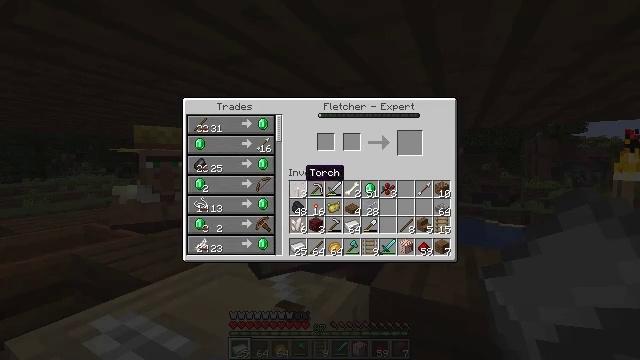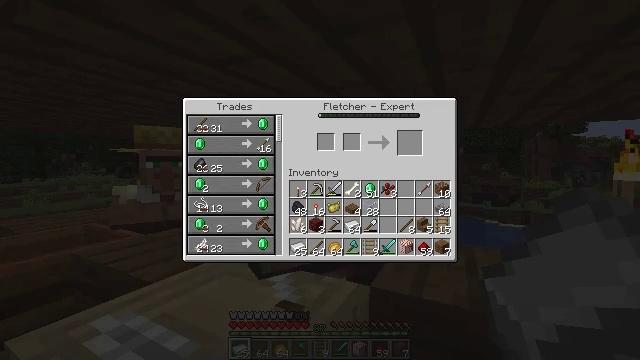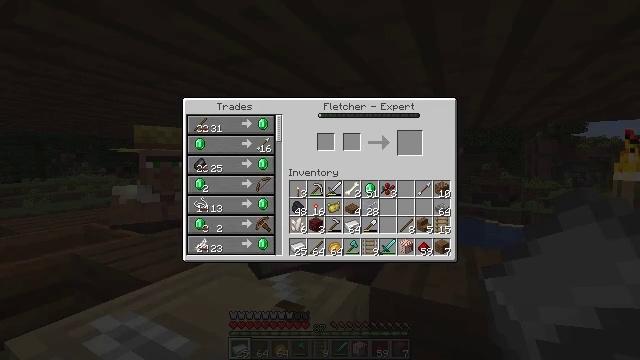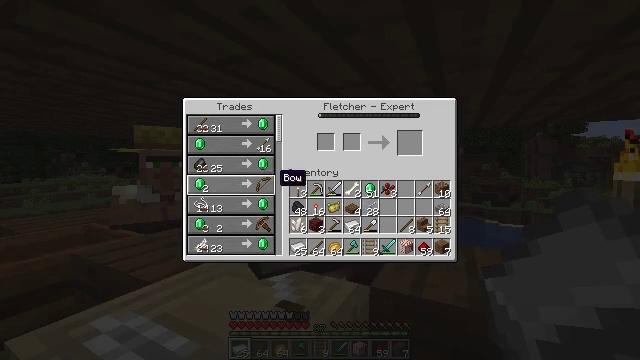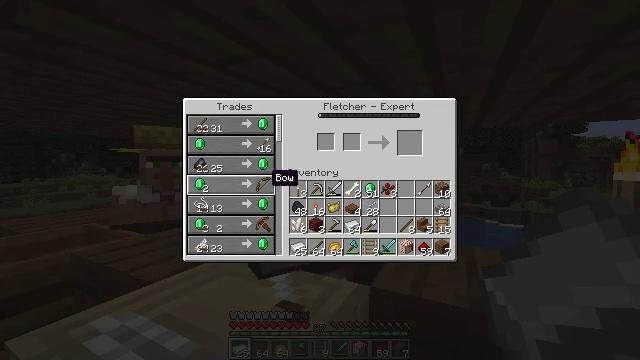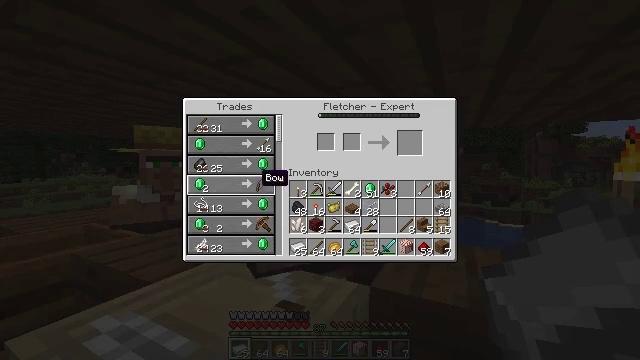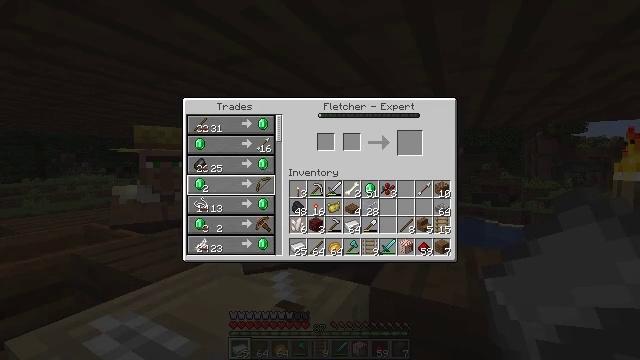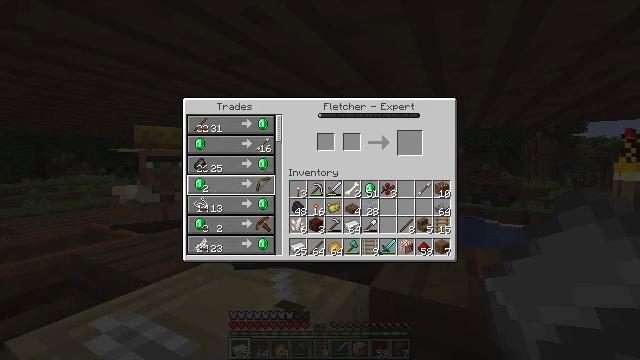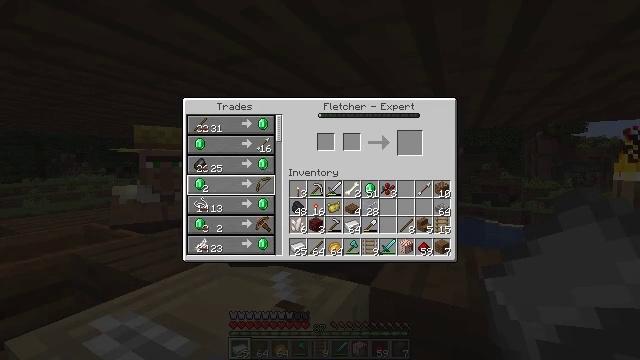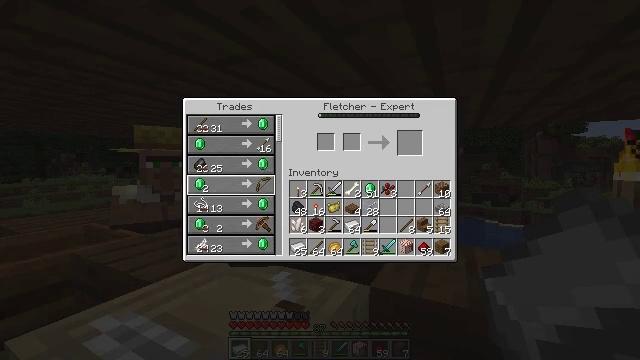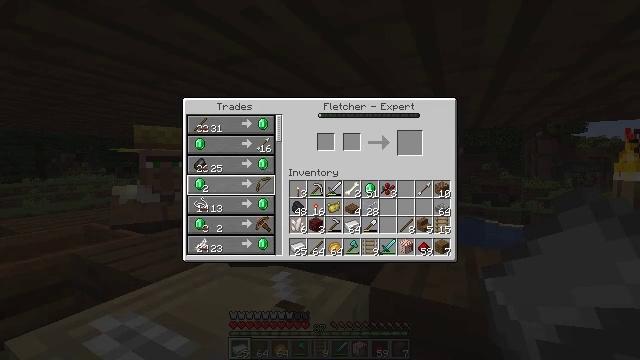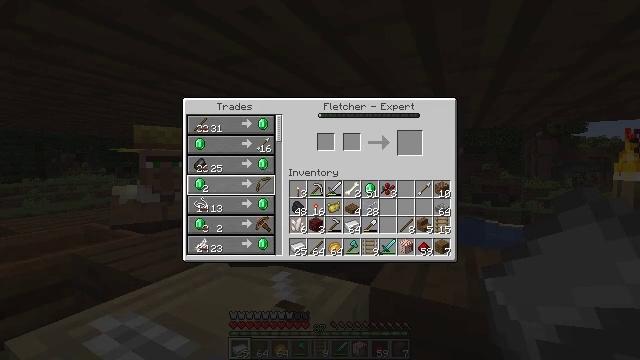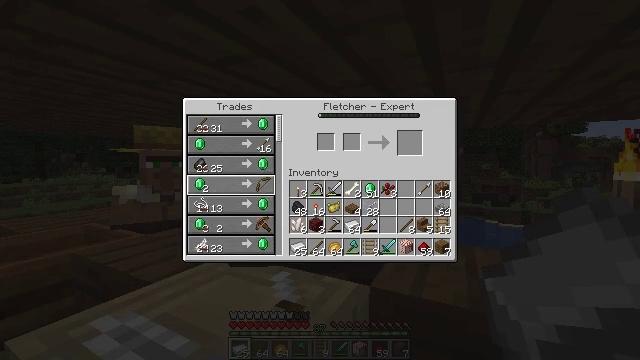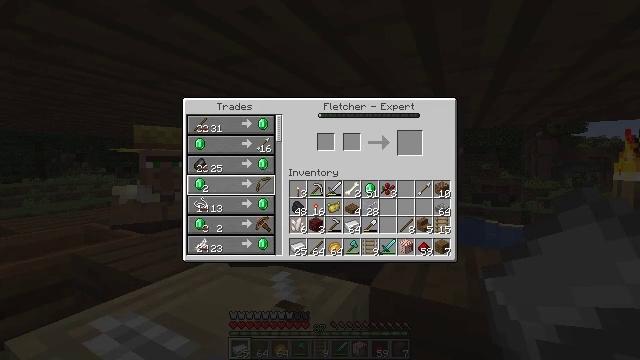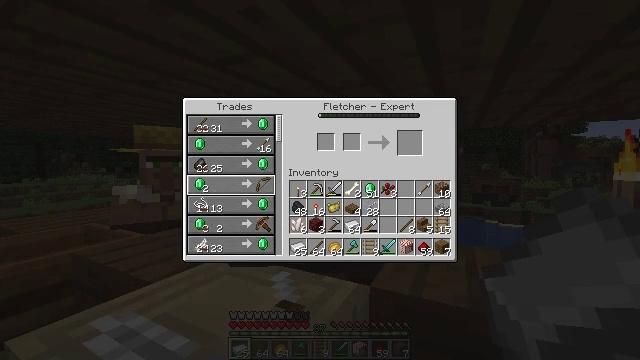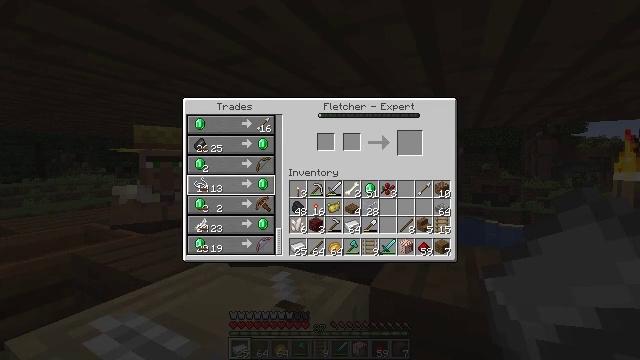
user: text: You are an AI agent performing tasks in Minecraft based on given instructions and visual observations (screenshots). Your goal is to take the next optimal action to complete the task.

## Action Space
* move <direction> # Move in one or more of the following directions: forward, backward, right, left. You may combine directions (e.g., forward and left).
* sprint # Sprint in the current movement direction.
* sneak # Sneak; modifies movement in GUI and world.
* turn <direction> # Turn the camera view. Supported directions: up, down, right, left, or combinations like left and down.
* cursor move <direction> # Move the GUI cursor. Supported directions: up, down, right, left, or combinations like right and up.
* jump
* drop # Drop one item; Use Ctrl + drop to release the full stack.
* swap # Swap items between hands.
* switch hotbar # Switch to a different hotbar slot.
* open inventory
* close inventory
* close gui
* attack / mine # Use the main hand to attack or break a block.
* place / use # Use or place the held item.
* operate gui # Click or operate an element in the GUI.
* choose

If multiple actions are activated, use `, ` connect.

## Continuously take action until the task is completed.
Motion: motion action
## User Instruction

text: Craft a crossbow.
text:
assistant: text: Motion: cursor move left
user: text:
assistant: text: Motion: no_op
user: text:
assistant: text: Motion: no_op
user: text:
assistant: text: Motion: cursor move left
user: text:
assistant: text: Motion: cursor move left
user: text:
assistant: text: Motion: no_op
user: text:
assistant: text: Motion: no_op
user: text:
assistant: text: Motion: no_op
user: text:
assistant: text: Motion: no_op
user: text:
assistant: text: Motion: no_op
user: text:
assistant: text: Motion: no_op
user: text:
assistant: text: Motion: no_op
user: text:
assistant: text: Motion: no_op
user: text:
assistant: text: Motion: no_op
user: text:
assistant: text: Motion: no_op
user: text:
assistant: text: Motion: no_op
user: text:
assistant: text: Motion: no_op
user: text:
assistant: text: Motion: no_op
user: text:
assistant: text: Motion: no_op
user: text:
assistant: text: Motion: no_op
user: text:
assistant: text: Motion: no_op
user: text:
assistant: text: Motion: no_op
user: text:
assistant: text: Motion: no_op
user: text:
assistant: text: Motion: no_op
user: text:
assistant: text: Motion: no_op
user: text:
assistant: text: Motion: no_op
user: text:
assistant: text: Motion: no_op
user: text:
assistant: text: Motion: no_op
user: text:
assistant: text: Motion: no_op
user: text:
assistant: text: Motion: no_op